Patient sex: M
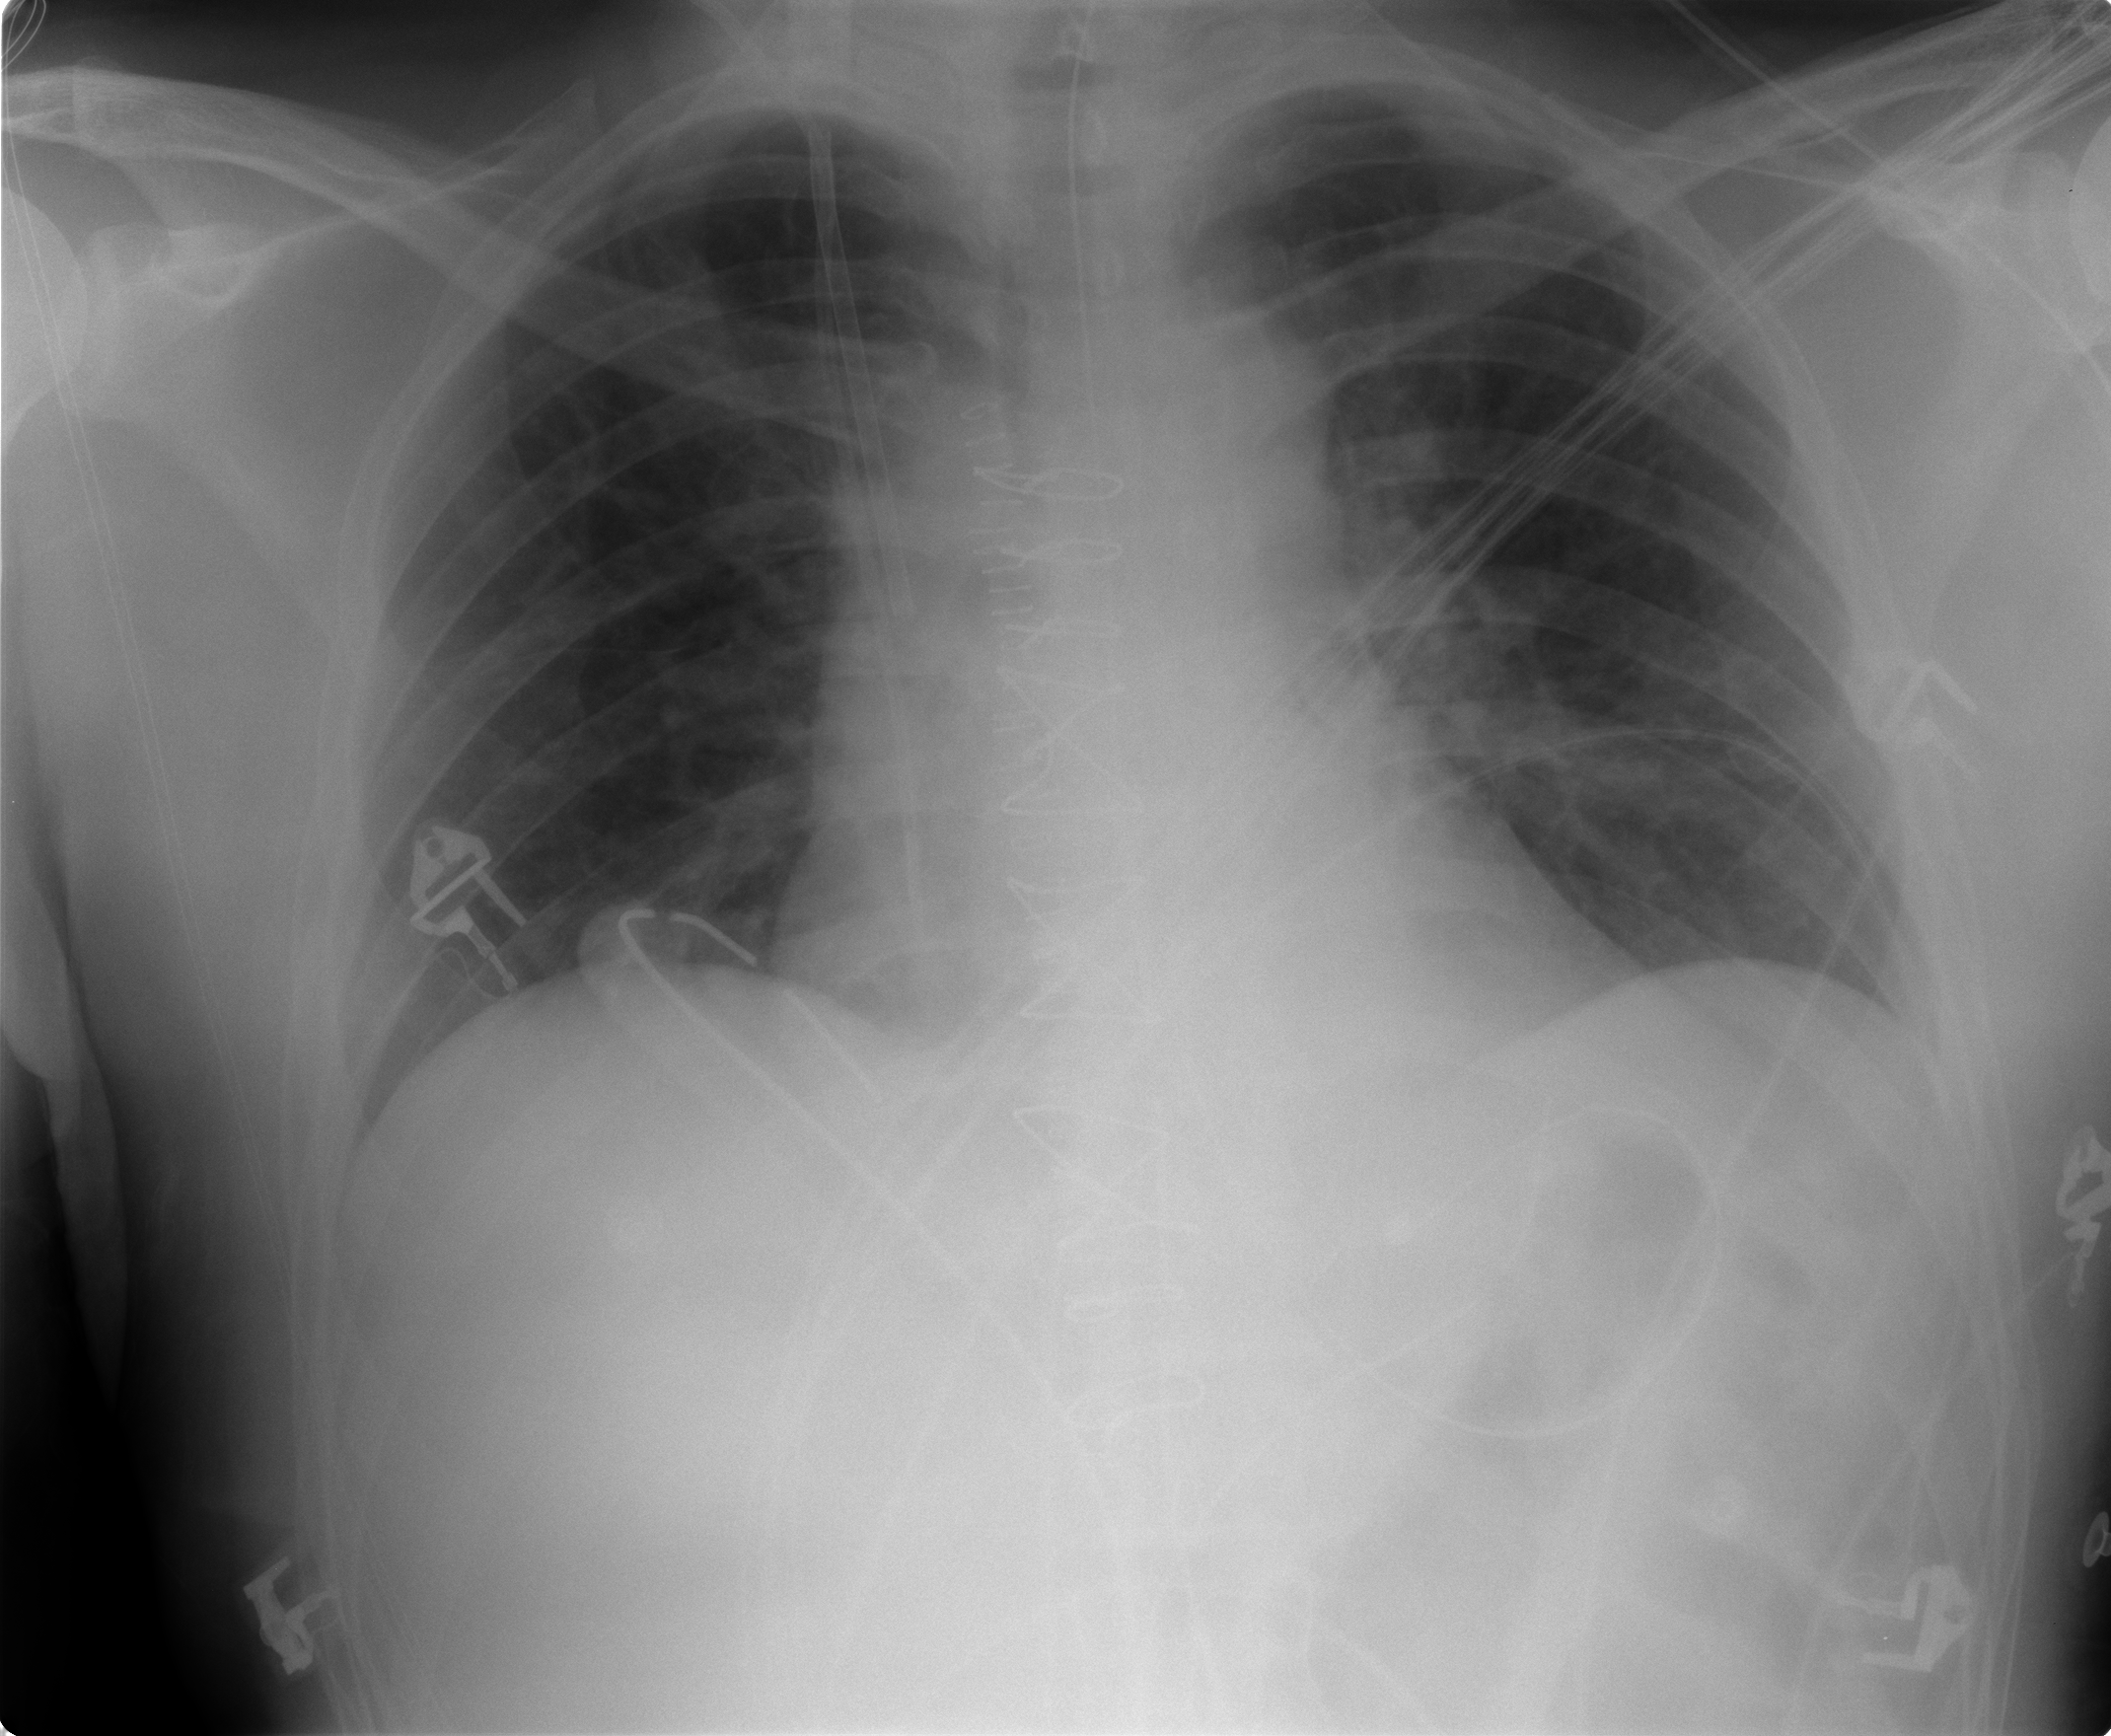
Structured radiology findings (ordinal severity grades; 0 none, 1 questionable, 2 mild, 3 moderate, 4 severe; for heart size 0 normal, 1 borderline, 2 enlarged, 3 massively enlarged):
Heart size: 0
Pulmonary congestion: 0
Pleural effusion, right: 0
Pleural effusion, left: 0
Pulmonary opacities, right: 0
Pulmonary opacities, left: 0
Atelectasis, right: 2
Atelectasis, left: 0